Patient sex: M
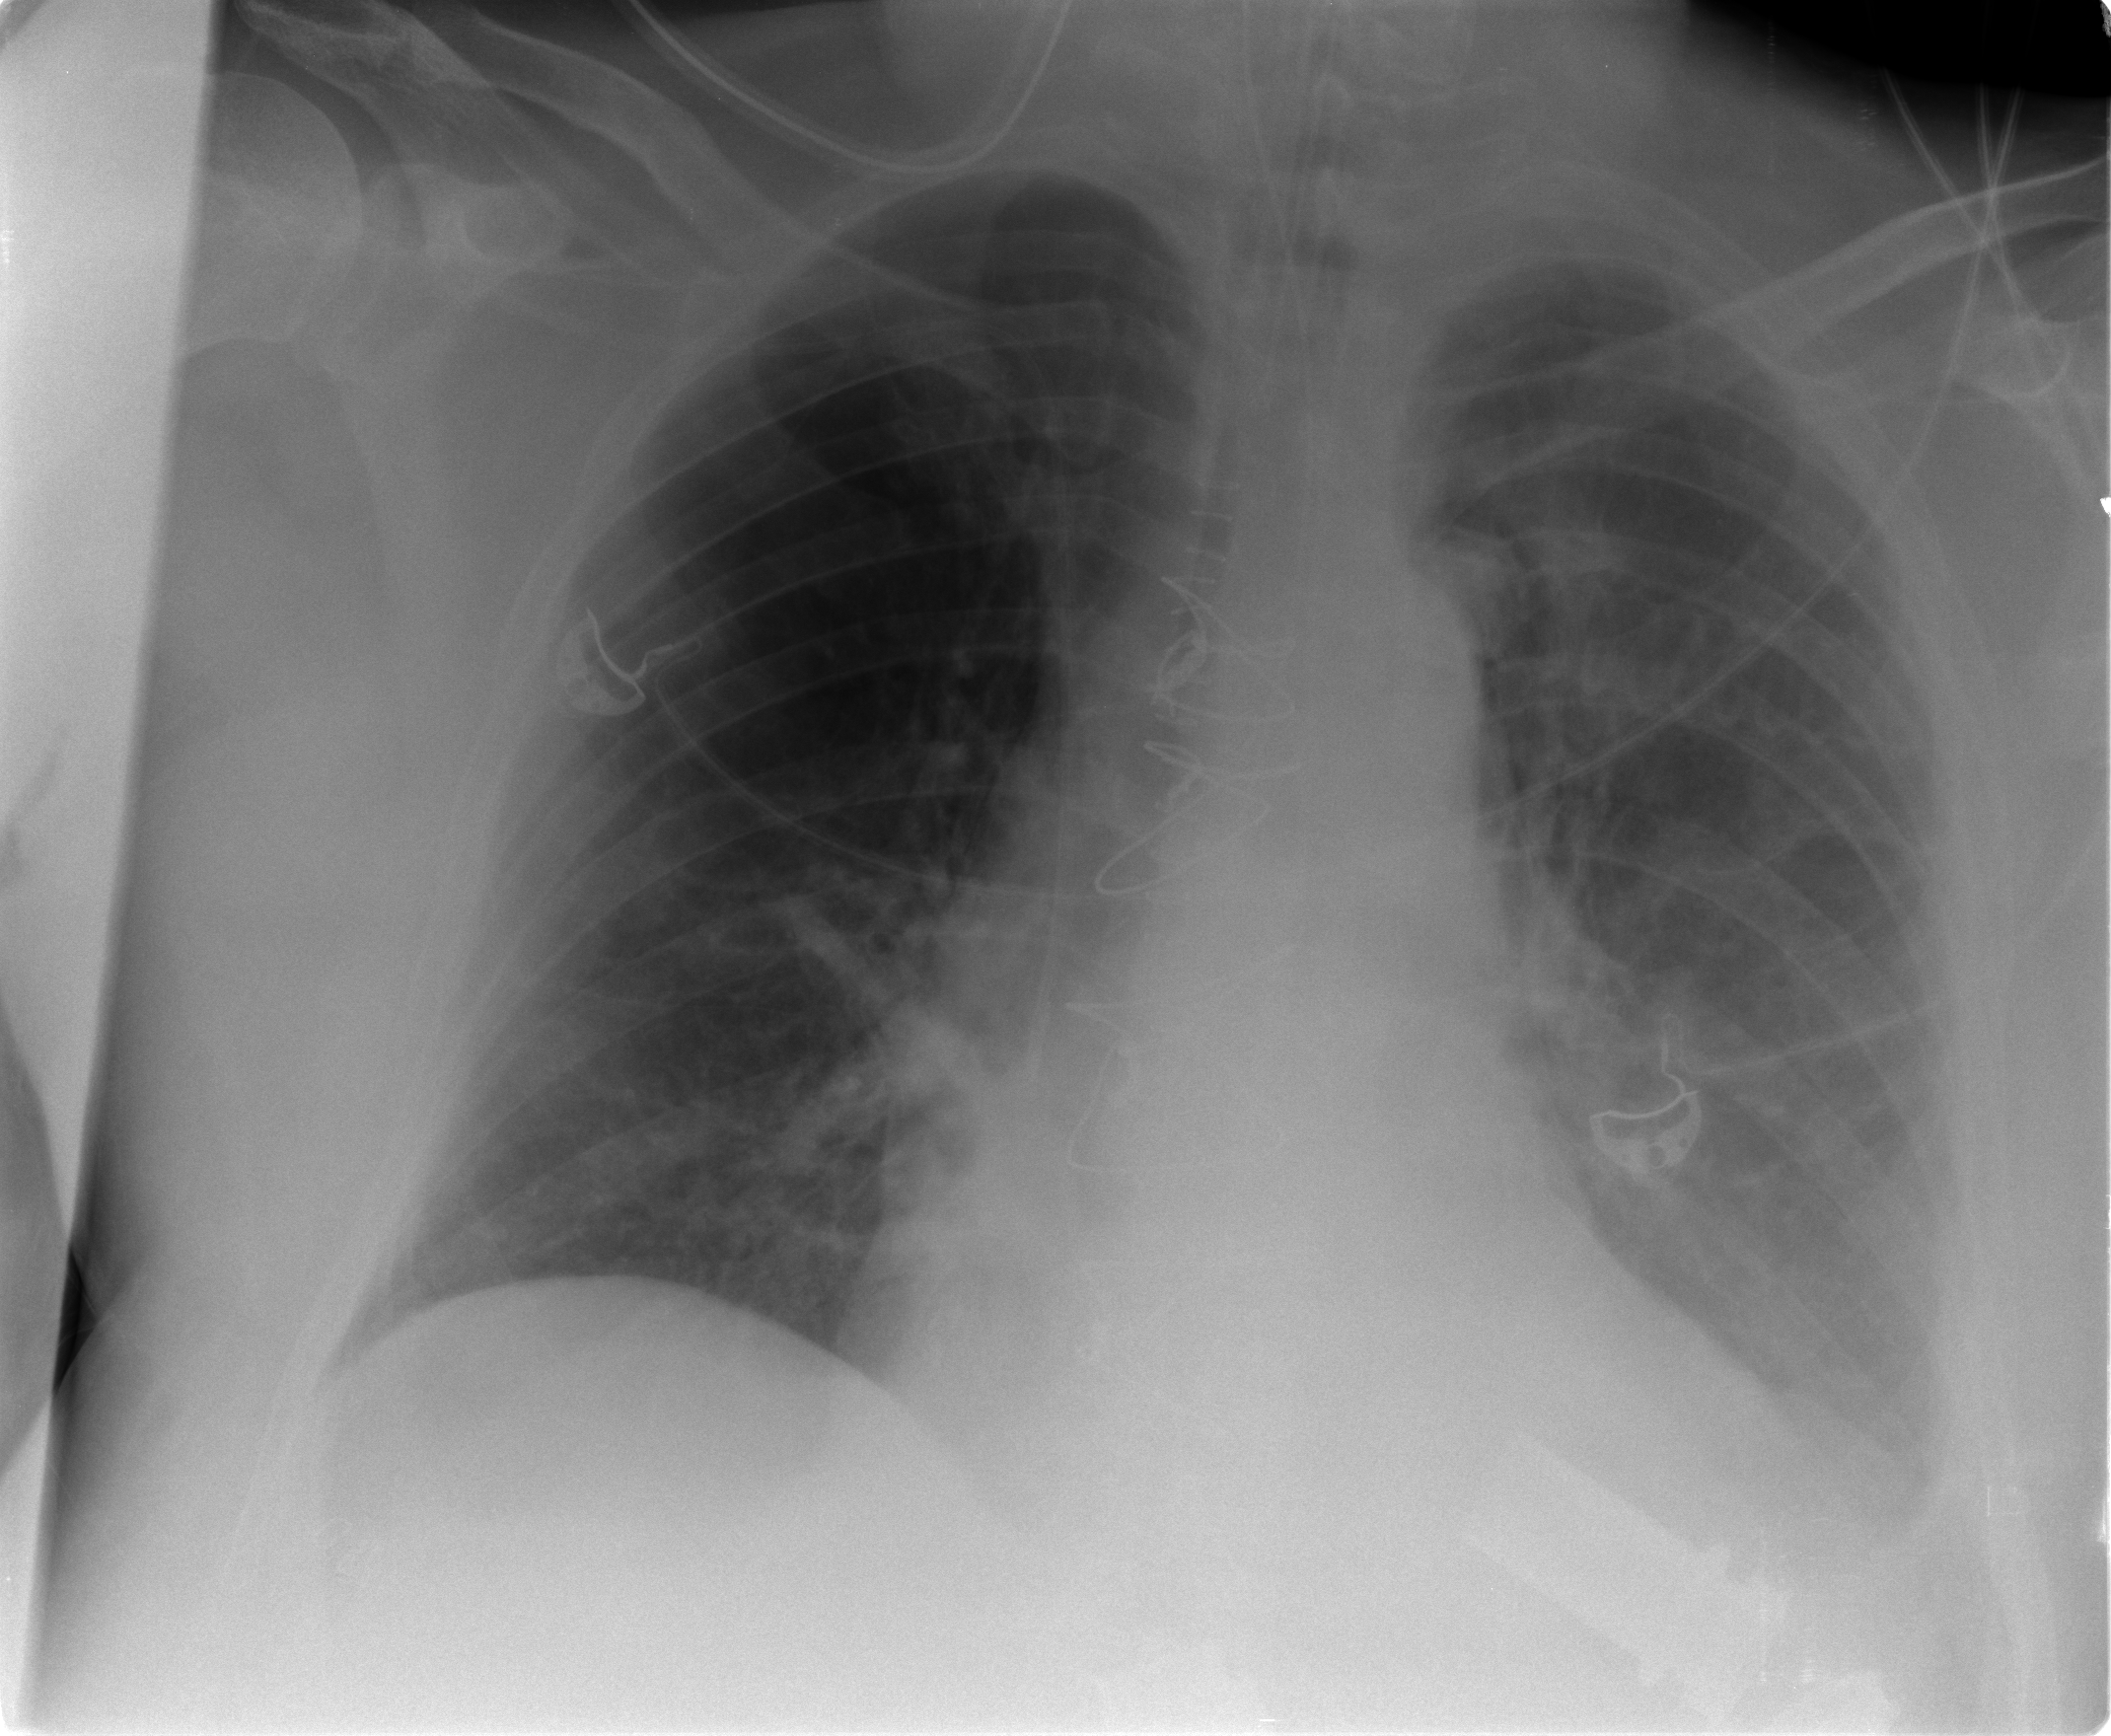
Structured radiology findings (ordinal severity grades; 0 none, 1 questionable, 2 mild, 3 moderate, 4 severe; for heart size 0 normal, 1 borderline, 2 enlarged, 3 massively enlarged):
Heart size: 1
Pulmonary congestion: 2
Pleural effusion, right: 0
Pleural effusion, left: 2
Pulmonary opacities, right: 0
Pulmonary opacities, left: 0
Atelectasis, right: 2
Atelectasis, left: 2